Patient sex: M
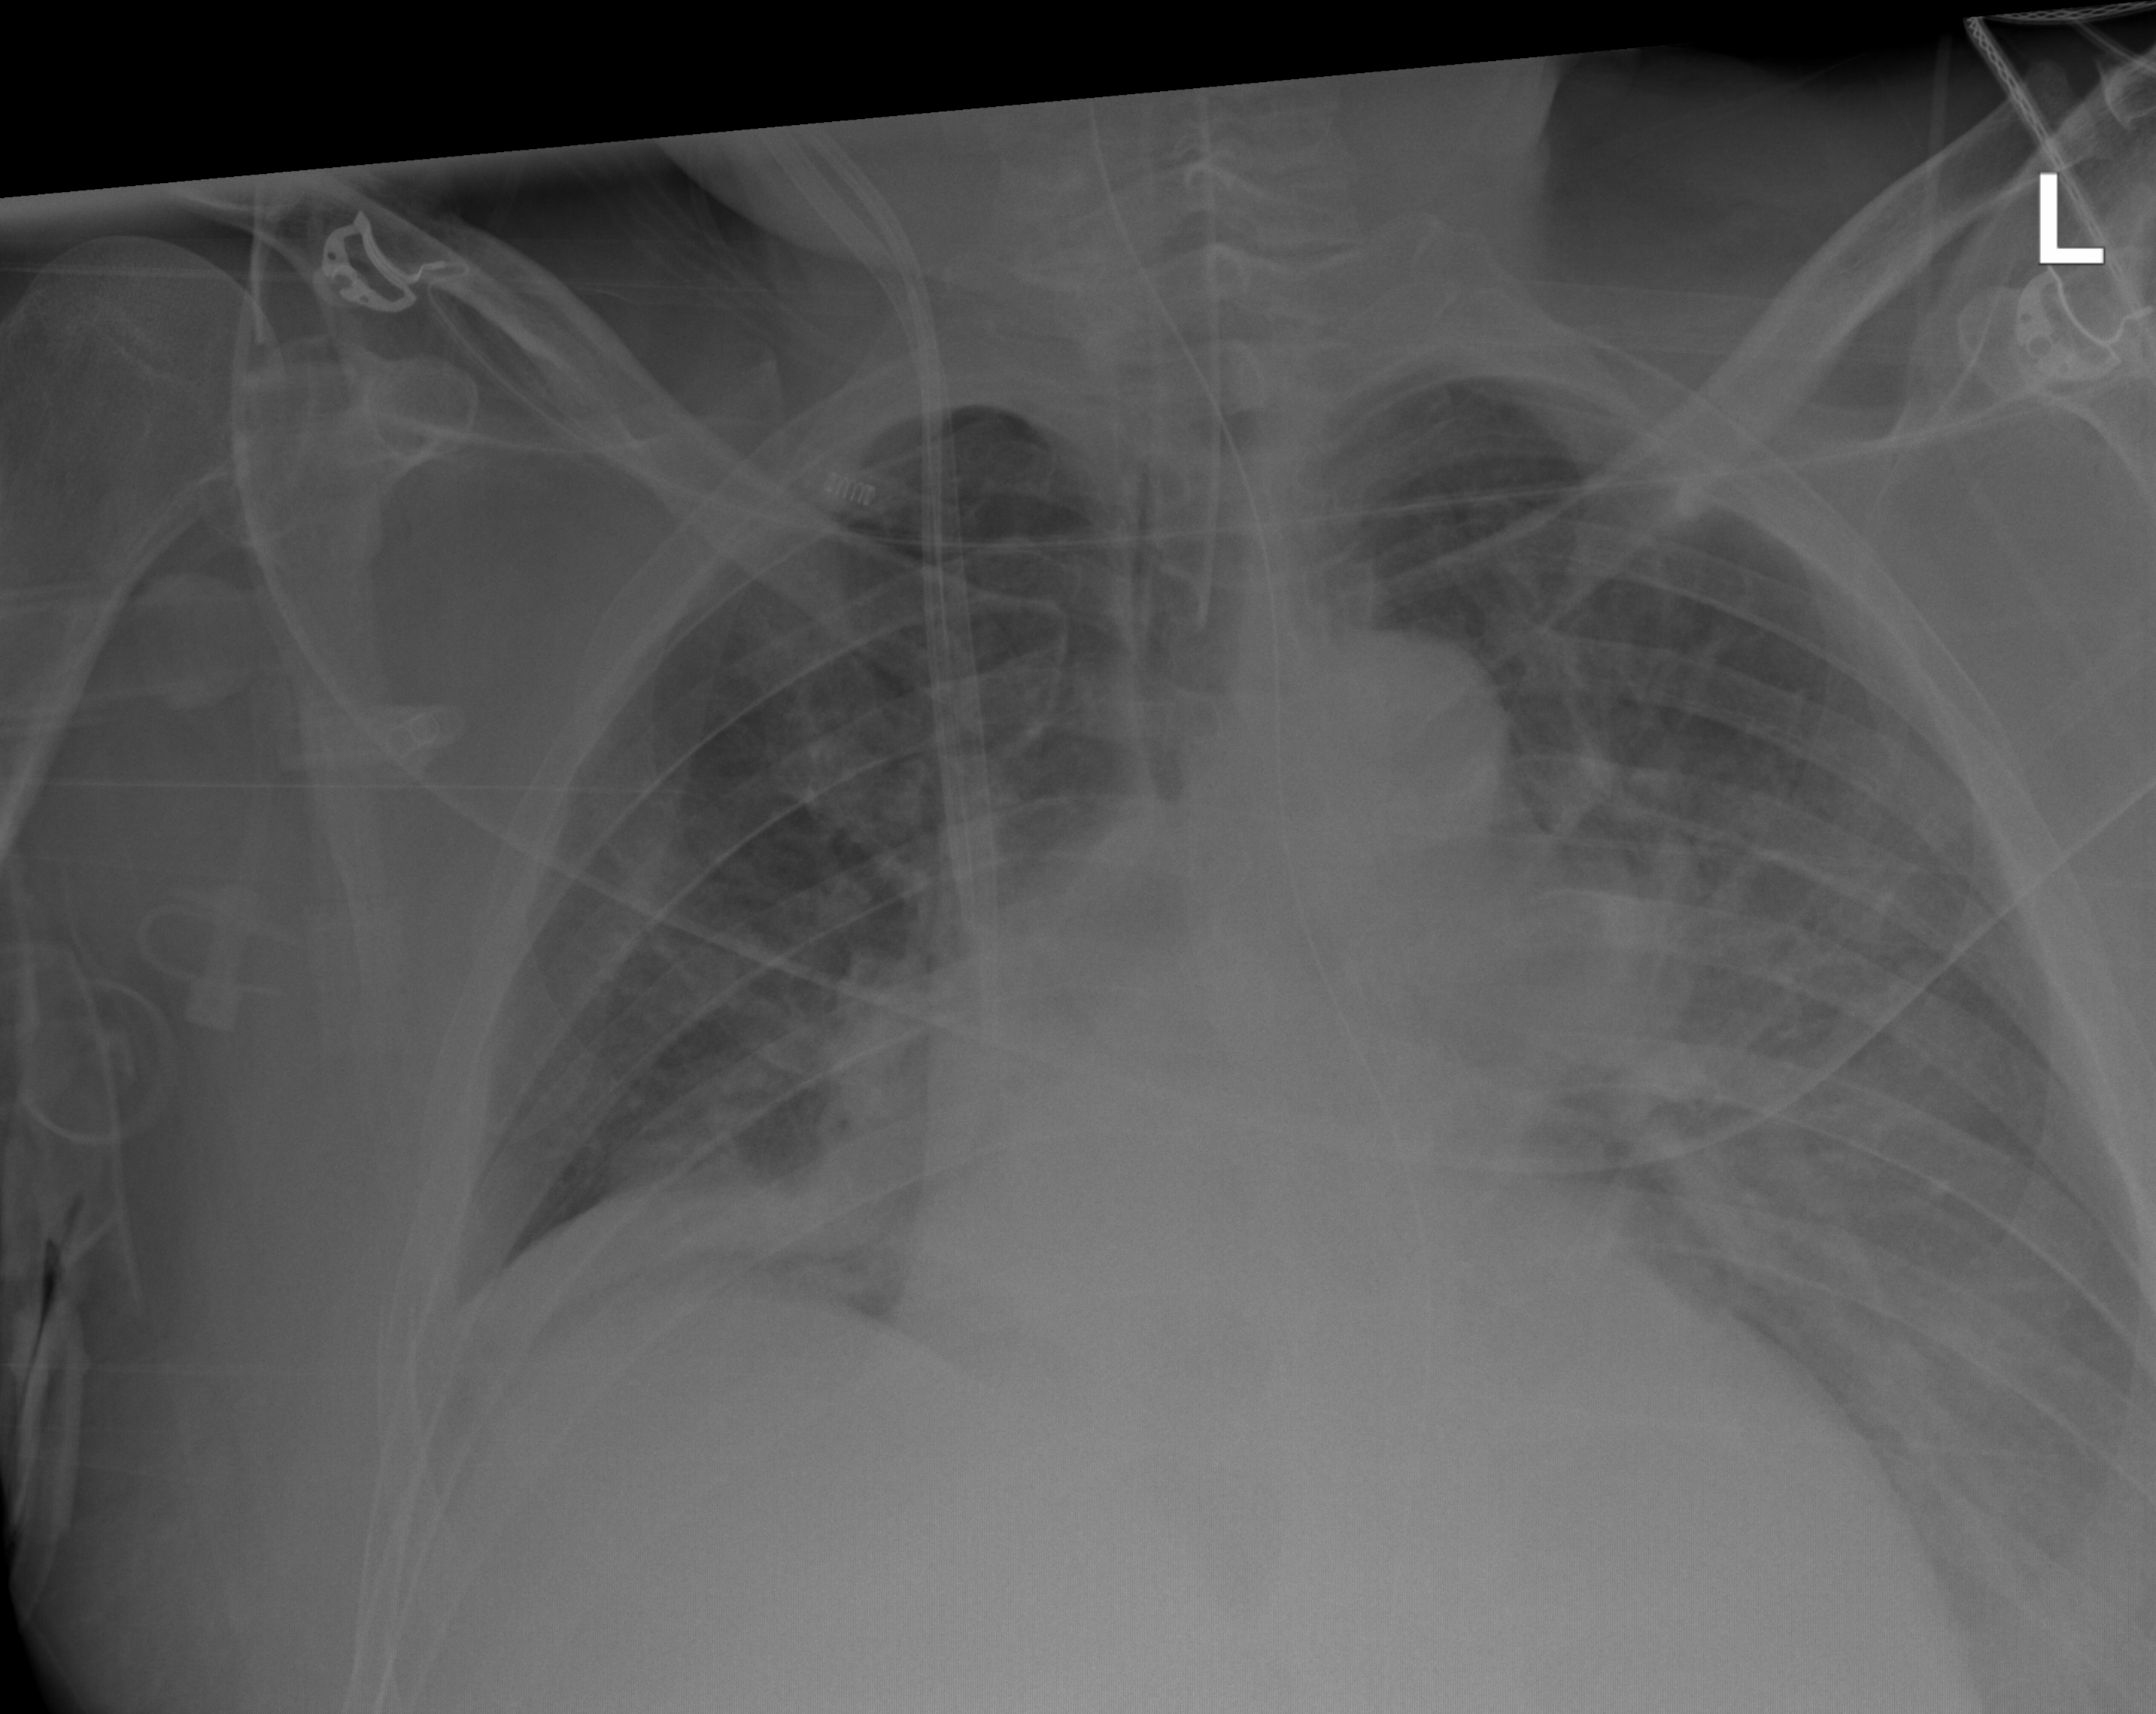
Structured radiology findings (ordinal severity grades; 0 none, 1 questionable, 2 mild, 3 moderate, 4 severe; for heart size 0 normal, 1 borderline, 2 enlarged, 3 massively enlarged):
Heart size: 2
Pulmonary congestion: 3
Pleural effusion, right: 0
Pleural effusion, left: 3
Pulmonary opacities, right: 2
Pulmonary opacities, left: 2
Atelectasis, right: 3
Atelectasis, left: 2